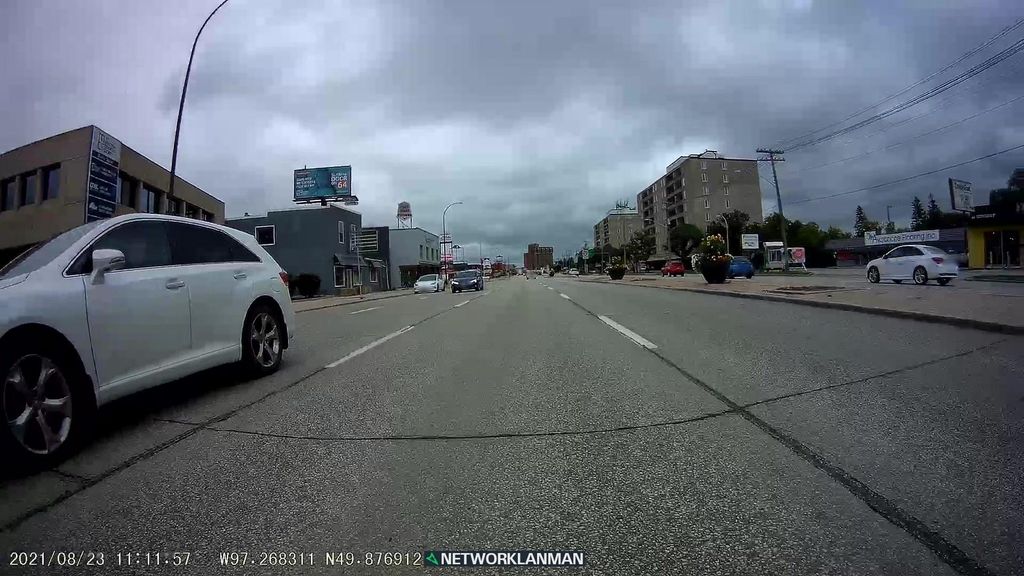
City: winnipeg